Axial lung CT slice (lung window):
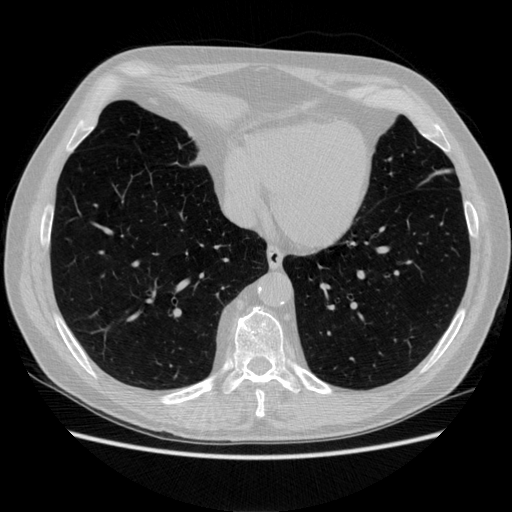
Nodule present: no